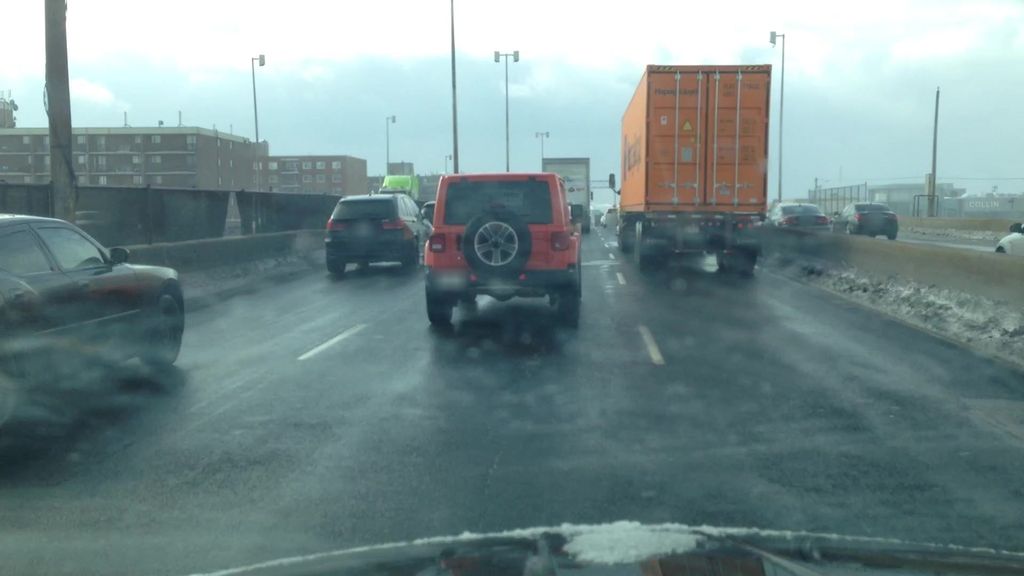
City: montreal